Question: Using the <URL> an event.
But I can't see a way to set the event color. When the event is created, the default color is used.
Am I missing something? It seems odd that other aspects (where, when, reminders) can be set via the api. Is it possible to change it?

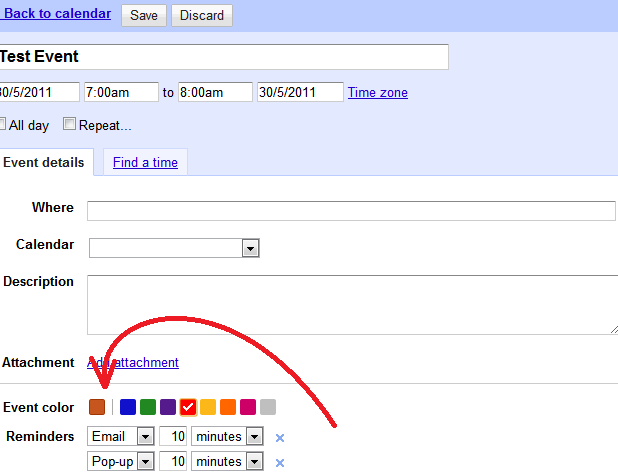
Answer: You can now do this using <URL>